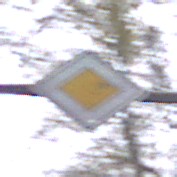
Verkehrszeichen: Vorfahrtsstrasse
Umgebung: Outdoor, Nature
Tageszeit: MorningAfternoon
Wetter: Overcast
Licht: Natural
Jahreszeit: Autumn
Kontrast: LowContrast